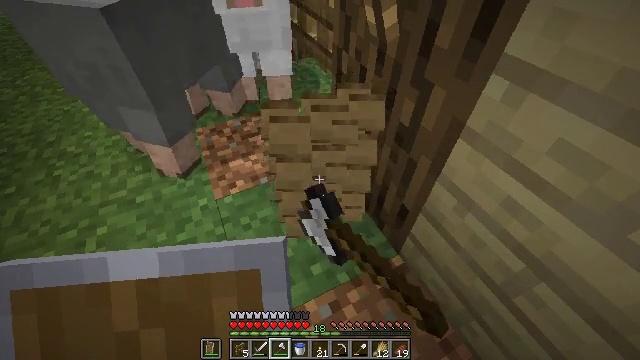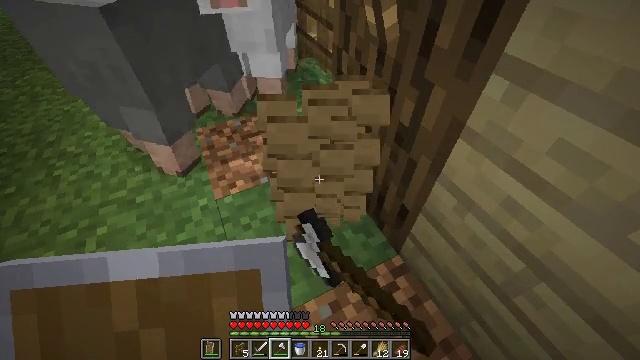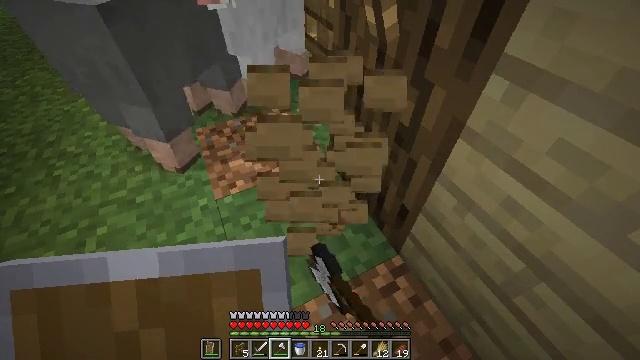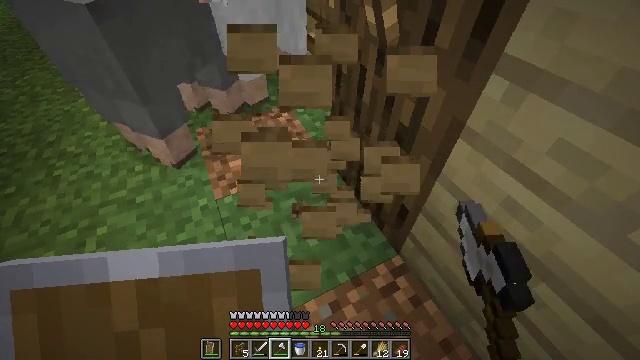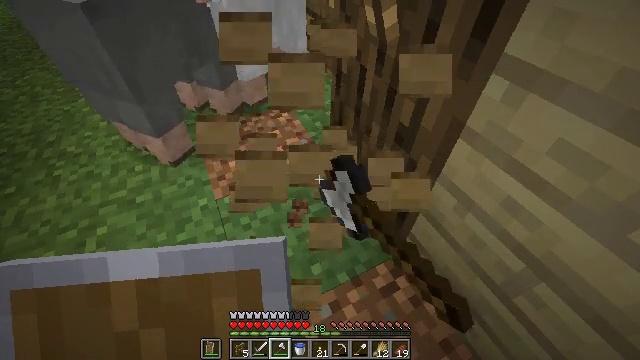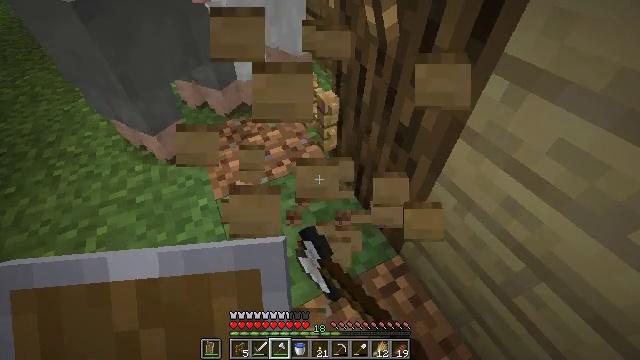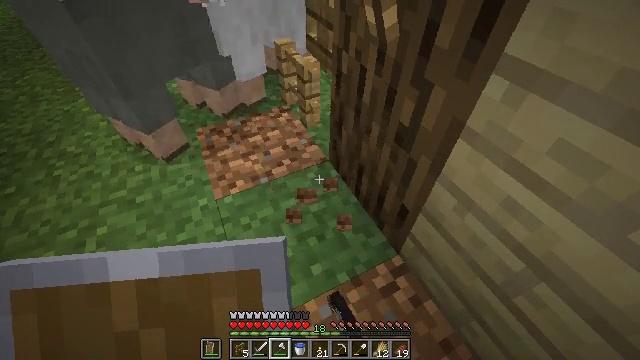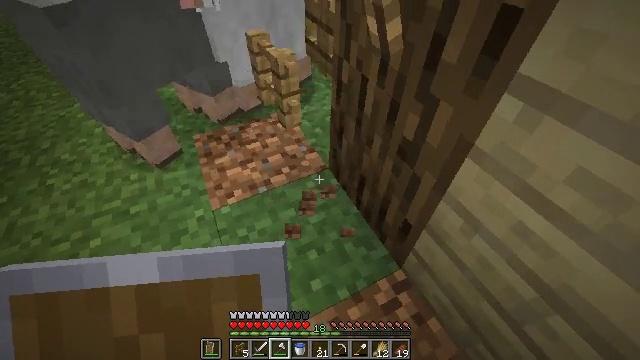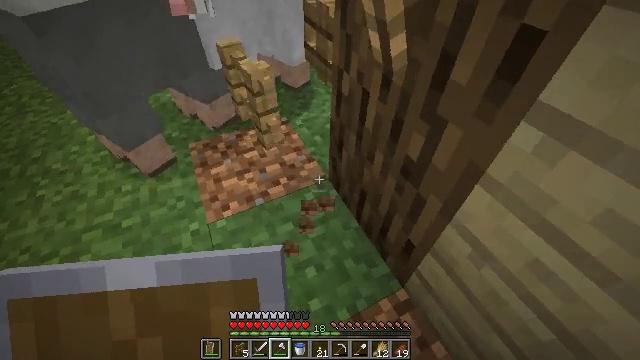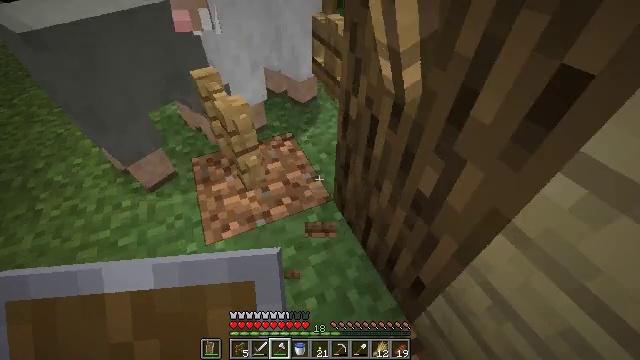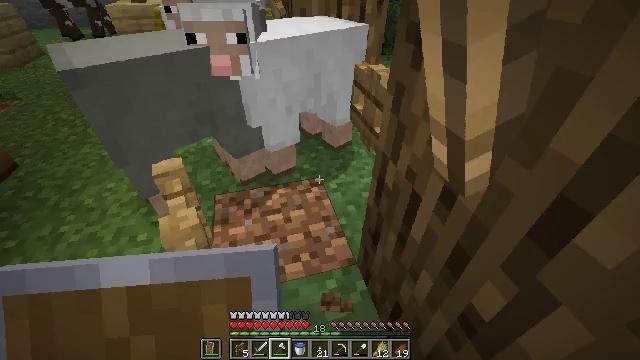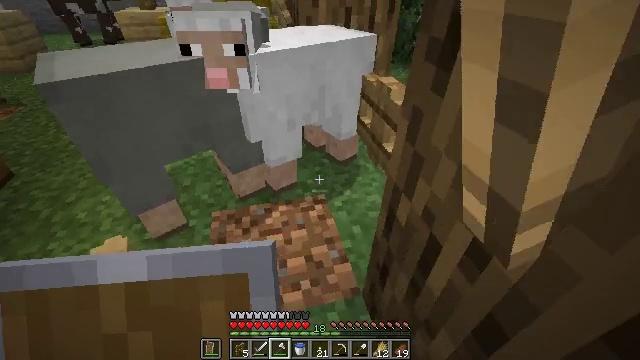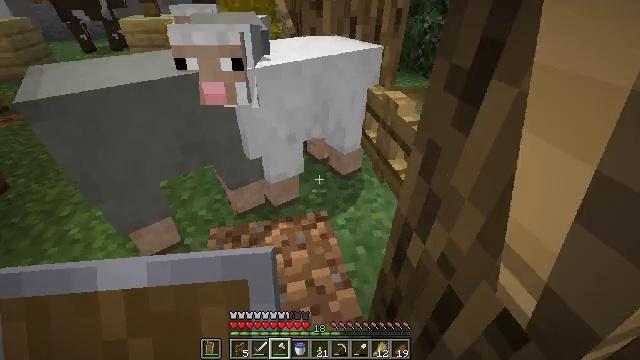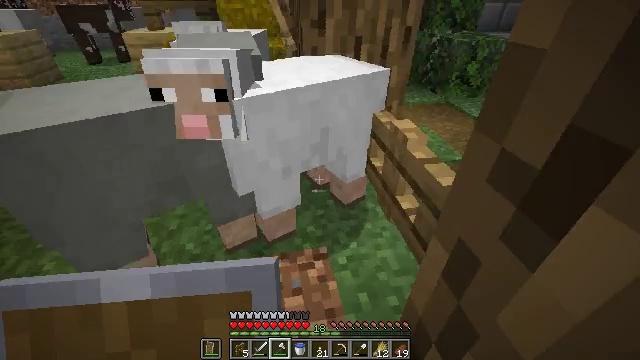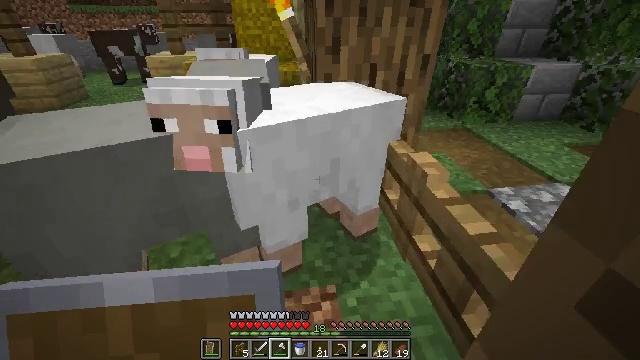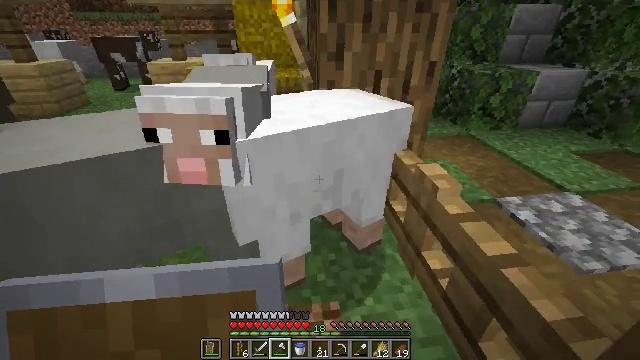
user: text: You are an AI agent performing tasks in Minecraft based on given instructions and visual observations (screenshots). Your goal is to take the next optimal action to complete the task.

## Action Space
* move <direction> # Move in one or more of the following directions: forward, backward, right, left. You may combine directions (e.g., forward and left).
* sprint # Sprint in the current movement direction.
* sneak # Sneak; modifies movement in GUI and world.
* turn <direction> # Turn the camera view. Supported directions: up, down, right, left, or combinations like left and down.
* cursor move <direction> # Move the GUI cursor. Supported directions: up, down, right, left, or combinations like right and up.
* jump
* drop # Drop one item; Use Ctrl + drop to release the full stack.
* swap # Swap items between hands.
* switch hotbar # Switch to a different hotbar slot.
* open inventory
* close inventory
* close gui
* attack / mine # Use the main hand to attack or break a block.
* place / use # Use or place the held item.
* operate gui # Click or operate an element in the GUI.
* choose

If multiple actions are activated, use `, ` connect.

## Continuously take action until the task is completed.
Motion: motion action
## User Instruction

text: Mine the oak fence from the structure.
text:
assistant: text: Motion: attack / mine
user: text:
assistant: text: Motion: attack / mine
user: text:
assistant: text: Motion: attack / mine
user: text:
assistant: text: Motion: attack / mine
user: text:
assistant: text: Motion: attack / mine
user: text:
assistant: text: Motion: attack / mine
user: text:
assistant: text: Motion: move forward
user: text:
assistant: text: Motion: move forward
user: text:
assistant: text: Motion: move forward, turn left and up
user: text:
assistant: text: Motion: move forward, turn left and up
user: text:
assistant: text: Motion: move forward, turn left and up
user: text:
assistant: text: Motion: move forward, turn up
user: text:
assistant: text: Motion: move forward and move right, turn left and up
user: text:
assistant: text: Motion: move forward and move right, turn left and up
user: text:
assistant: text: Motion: move right, turn up
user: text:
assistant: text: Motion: move right
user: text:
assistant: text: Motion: move back and move right
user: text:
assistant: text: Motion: move back
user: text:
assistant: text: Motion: move back
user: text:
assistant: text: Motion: move back
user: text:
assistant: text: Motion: no_op
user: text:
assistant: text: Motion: no_op
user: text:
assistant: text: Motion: no_op
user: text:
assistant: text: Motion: no_op
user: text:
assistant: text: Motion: no_op
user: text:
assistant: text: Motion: no_op
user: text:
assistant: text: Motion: no_op
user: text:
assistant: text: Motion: no_op
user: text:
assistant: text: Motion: no_op
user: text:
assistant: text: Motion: no_op